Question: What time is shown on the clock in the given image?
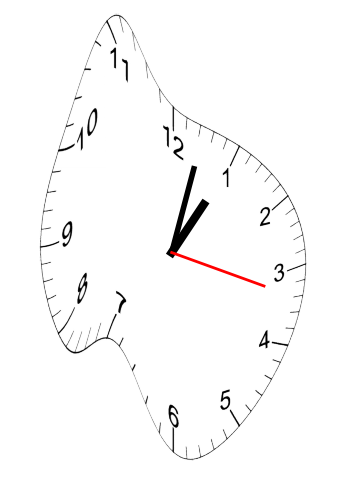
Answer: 01:02:17